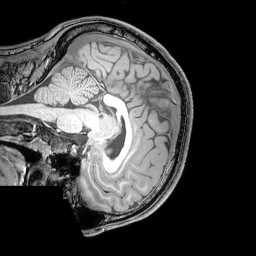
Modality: T1w
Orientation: sagittal
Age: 22
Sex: male
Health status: healthy
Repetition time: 0.081 s
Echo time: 0.037 s